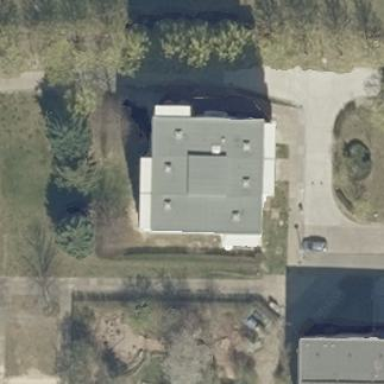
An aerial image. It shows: Apartment building with flat roof.